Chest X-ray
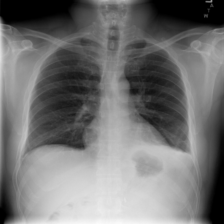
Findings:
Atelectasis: negative
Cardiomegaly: negative
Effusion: negative
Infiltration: negative
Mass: negative
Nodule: negative
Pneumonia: negative
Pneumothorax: negative
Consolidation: negative
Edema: negative
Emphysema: negative
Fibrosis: negative
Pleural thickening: negative
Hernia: negative